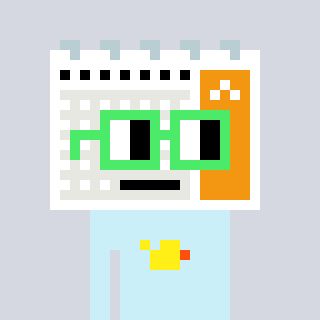
a pixel art character with square light green glasses, a calendar-shaped head and a cold-colored body on a cool background